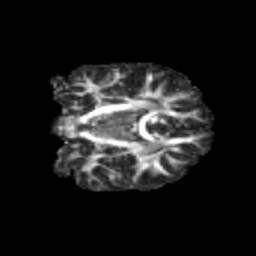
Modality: FA
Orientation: coronal
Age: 12
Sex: male
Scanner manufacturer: siemens
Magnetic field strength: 3 T
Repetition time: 3.8 s
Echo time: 0.07 s